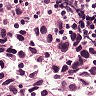
Metastatic tissue present: yes